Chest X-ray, AP view. Patient: 39 years old, sex M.
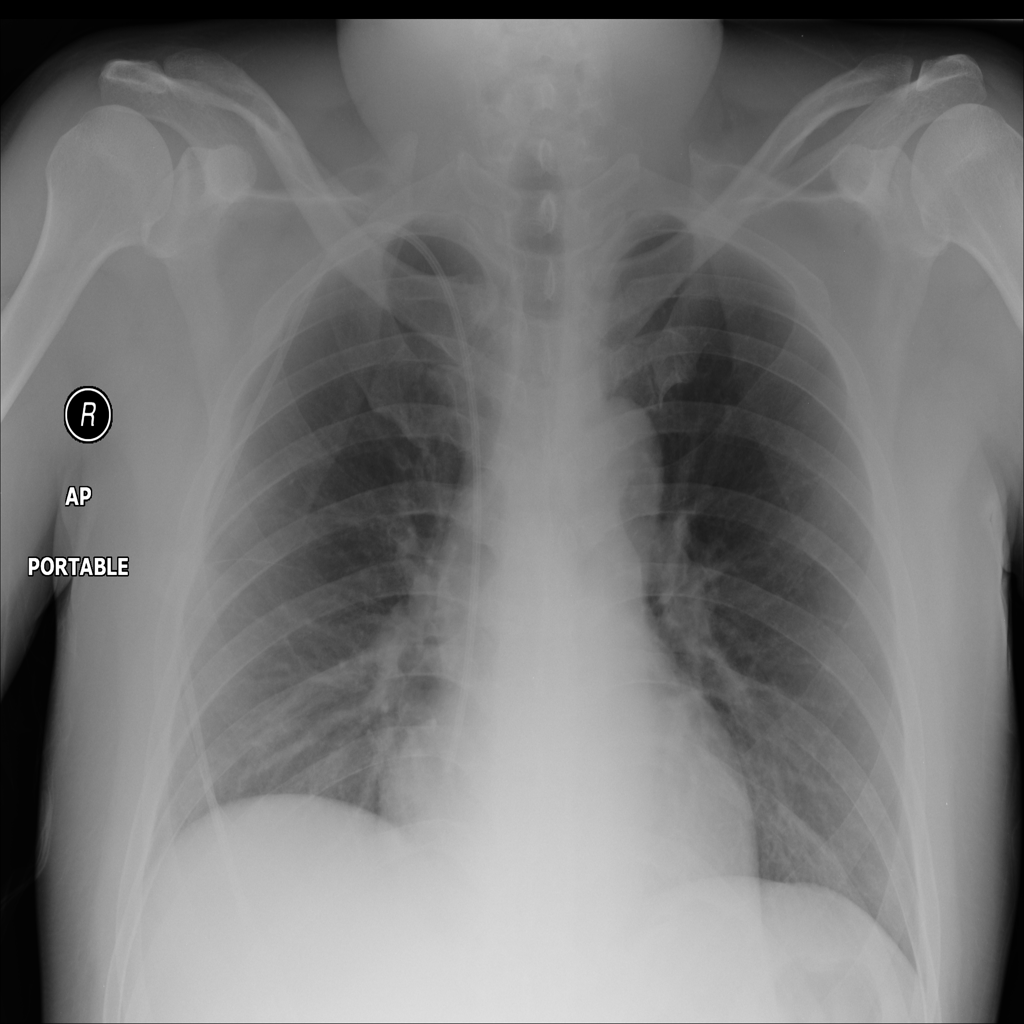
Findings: No Finding